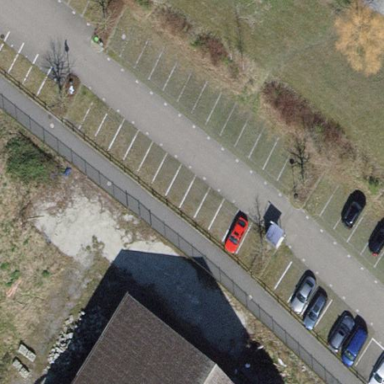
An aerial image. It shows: Parking area with surface.